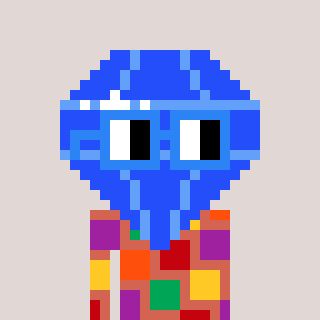
a pixel art character with square blue glasses, a blue diamond-shaped head and a peachy-colored body on a warm background